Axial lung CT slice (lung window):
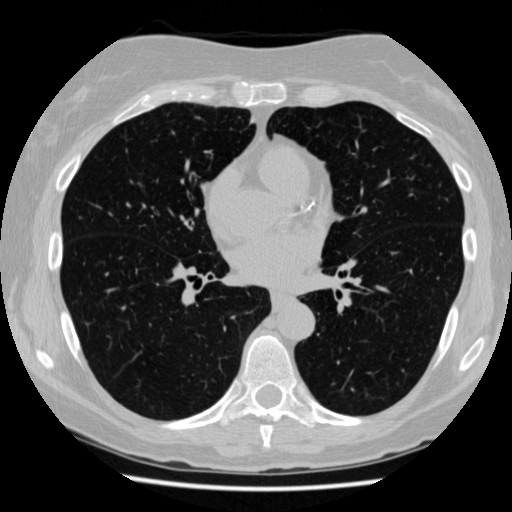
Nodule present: no